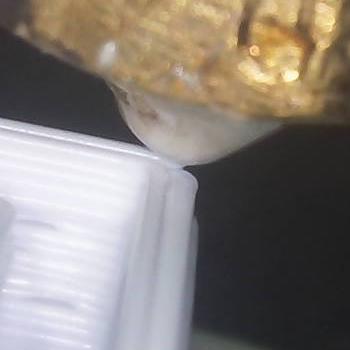
Flow rate: 70%